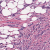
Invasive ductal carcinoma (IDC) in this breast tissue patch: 1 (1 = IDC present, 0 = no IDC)